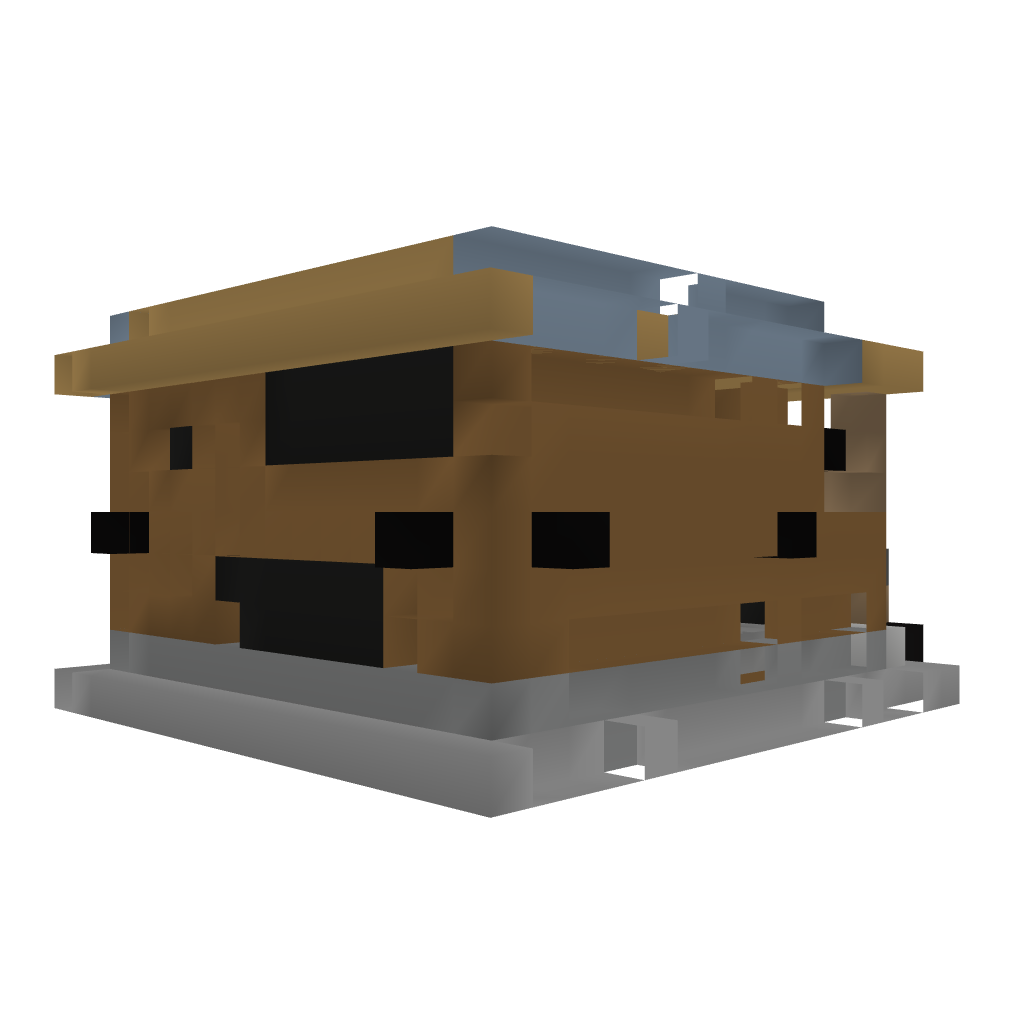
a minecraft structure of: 2-story Wood House (CF)